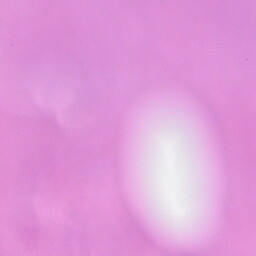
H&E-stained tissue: Breast